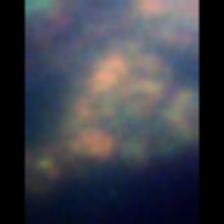
Taxon: Unknown_detritus
Group: Unknown